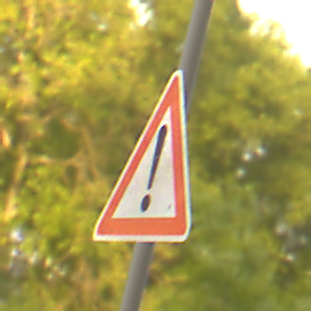
Verkehrszeichen: Gefahrenstelle
Umgebung: Outdoor, RoadRail
Tageszeit: SunriseSunset
Wetter: Clear
Licht: Natural
Jahreszeit: NotSpecified
Kontrast: LowContrast